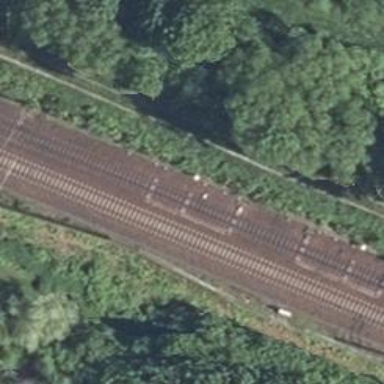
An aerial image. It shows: Railway switch with the turnout side on the left.